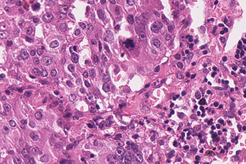
Tumor epithelial tissue: yes
Tumor-associated stroma tissue: yes
Normal tissue: no